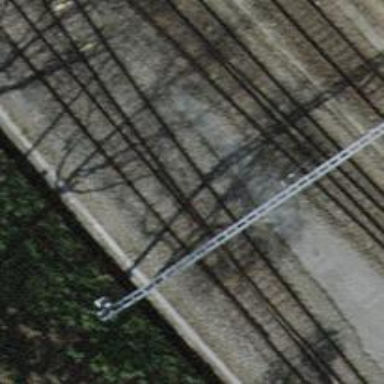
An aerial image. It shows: Single-track electrified railway siding with contact line for service.